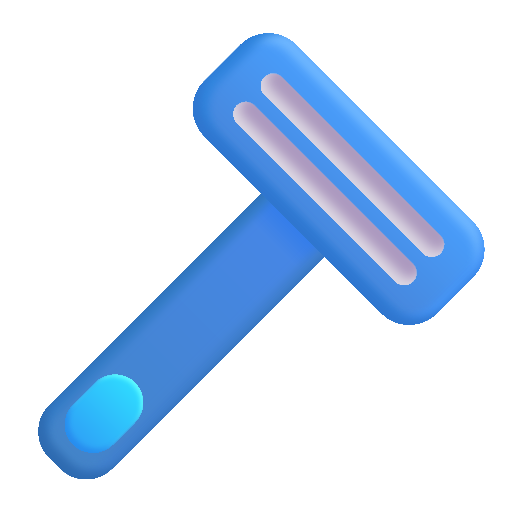
razor color